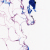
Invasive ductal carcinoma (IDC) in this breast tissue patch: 0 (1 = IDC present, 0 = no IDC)